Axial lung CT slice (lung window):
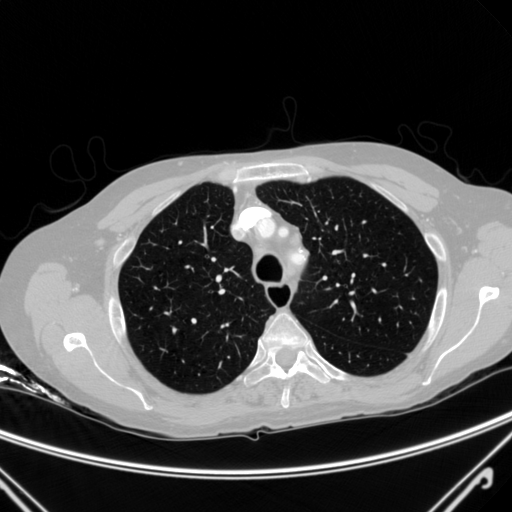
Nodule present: no